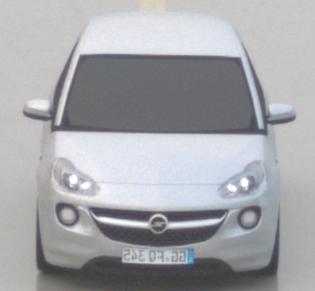
Make: Opel
Model: ADAM 1.2
Detailed model: ADAM
Model produced from: 2013/01
Model produced until: 2014/11
Doors: 3
Color: white
Road condition: wet road
Daytime: morning or afternoon
Contrast: low contrast